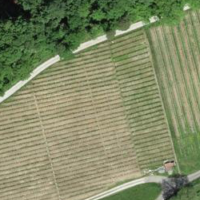
EUNIS habitat code: 52
Species observed at this site:
Carpinus betulus